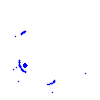
Particle: kaon